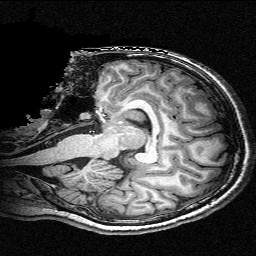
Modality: T1w
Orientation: sagittal
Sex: female